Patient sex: M
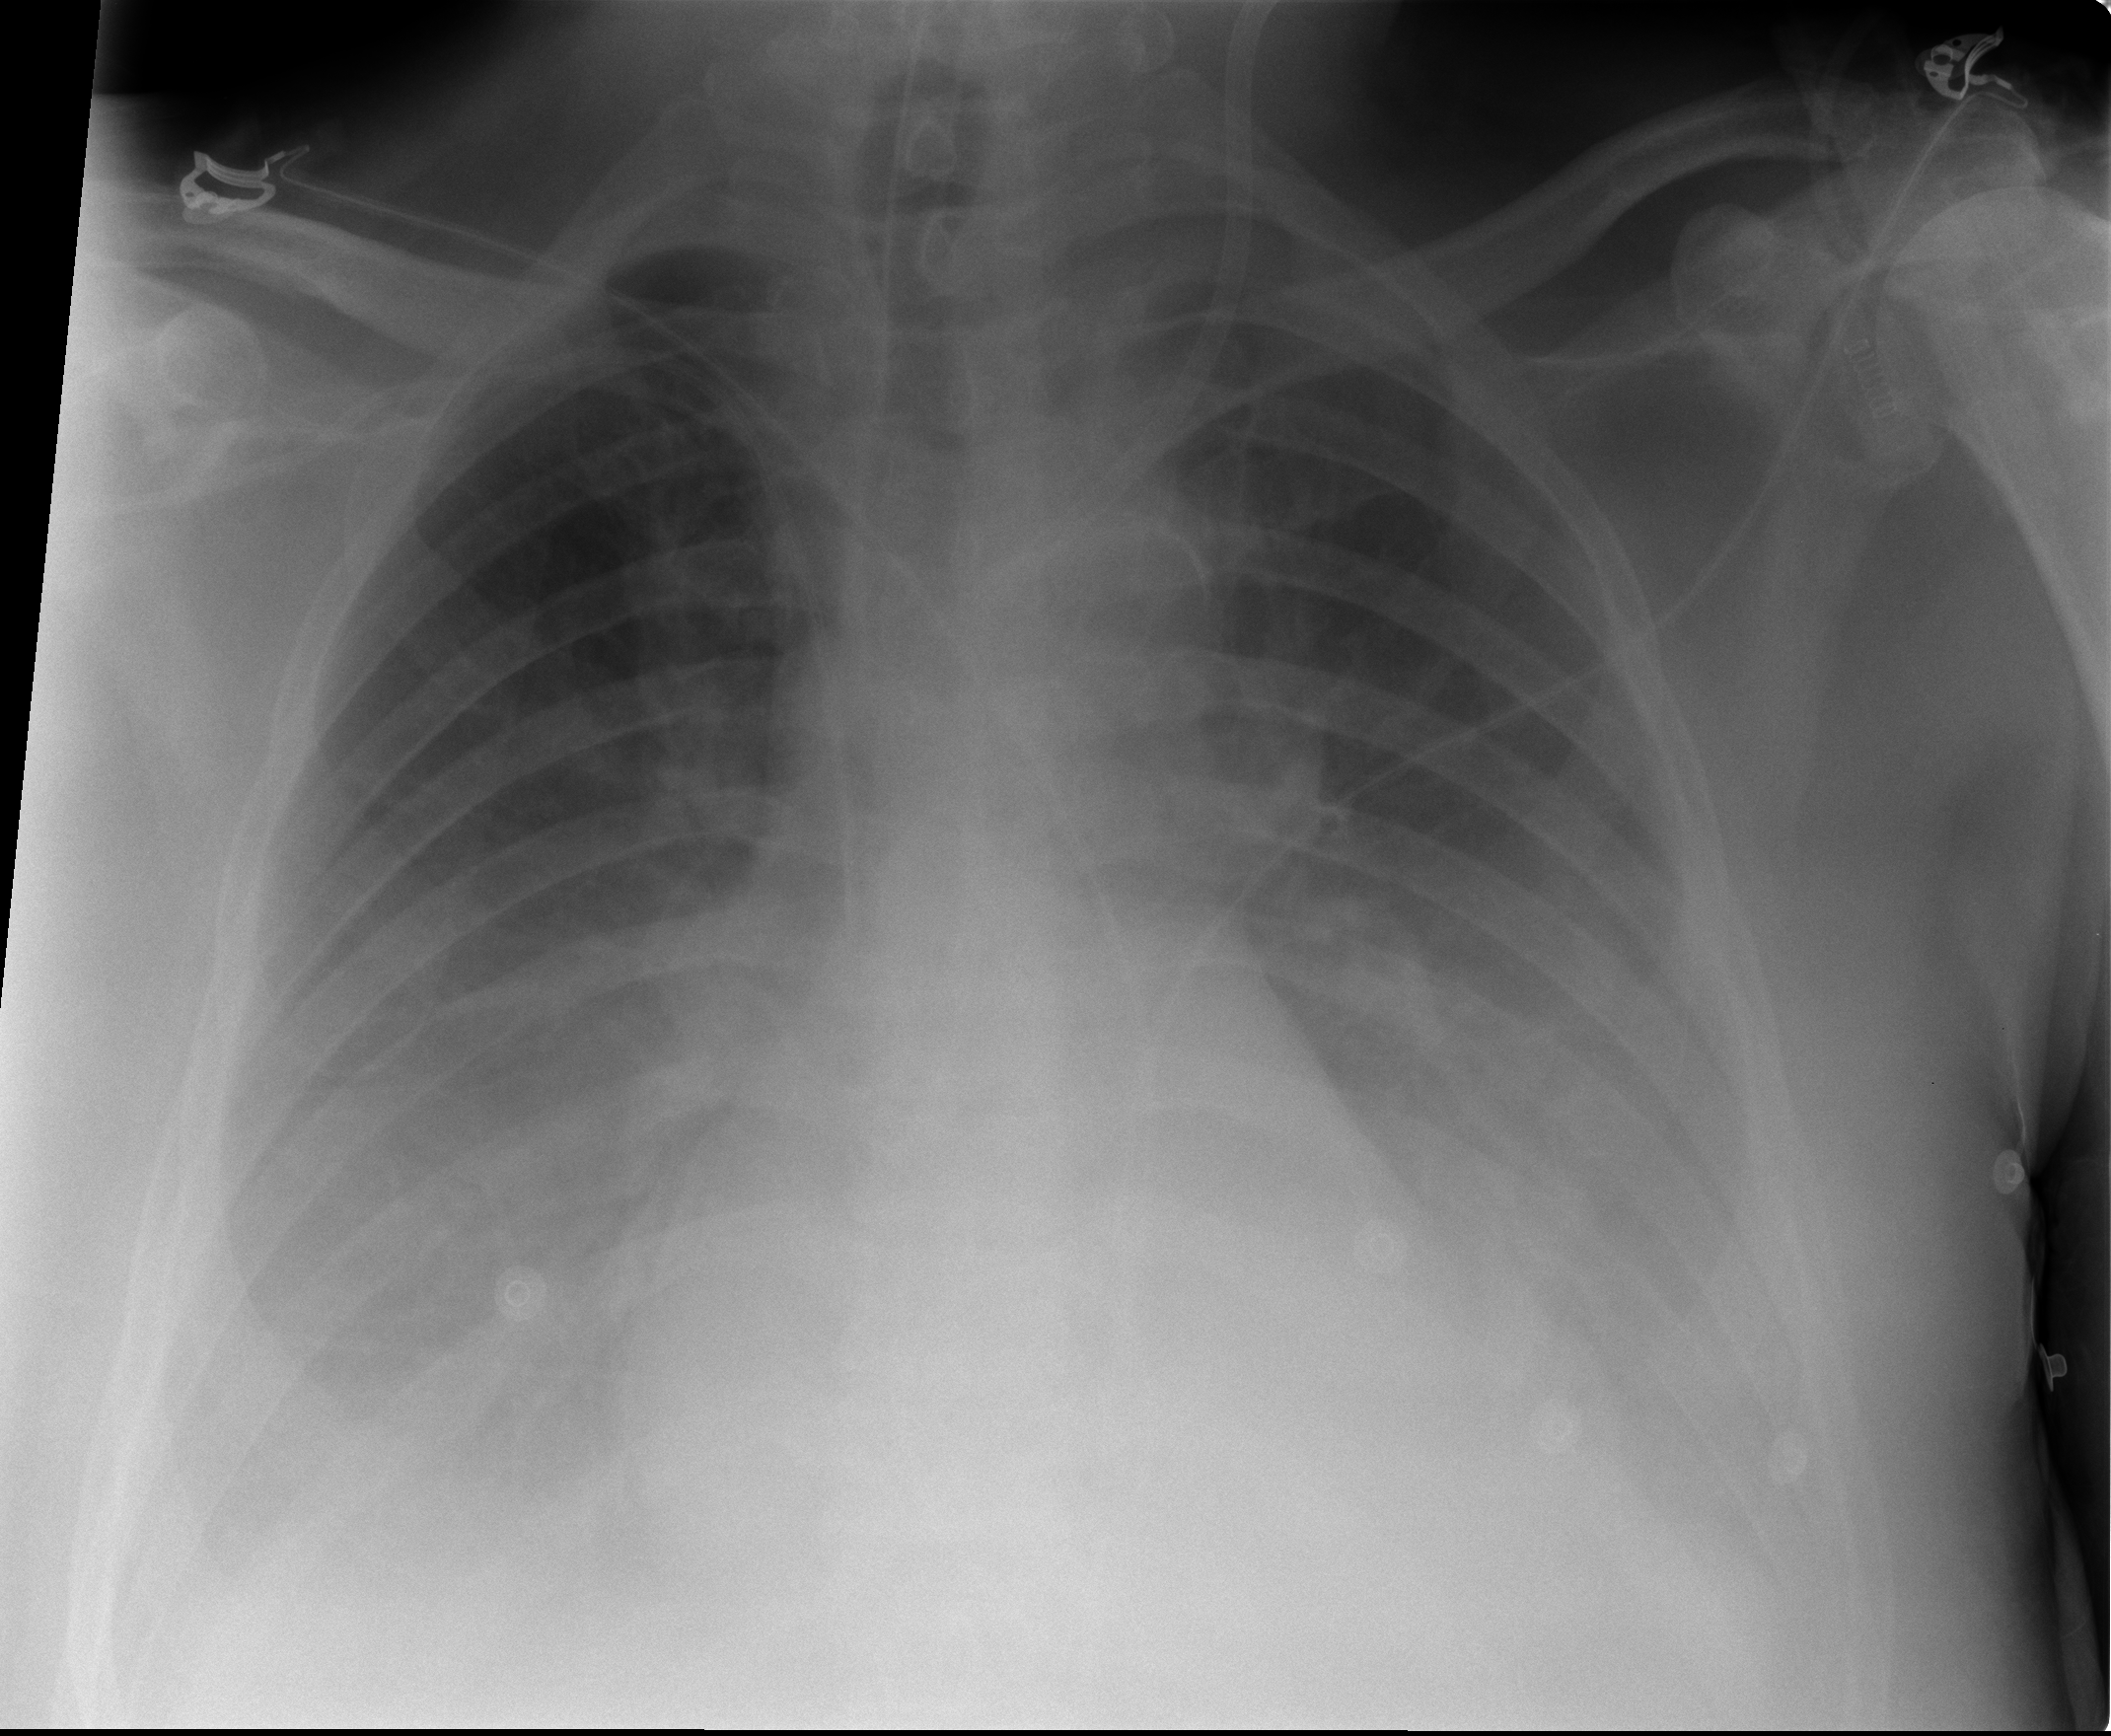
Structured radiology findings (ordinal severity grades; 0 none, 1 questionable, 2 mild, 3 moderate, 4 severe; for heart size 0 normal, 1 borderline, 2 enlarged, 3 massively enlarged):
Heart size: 0
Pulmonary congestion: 2
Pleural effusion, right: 3
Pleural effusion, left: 3
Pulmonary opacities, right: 0
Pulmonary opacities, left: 0
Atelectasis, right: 3
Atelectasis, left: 3